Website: apple
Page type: order-tracking
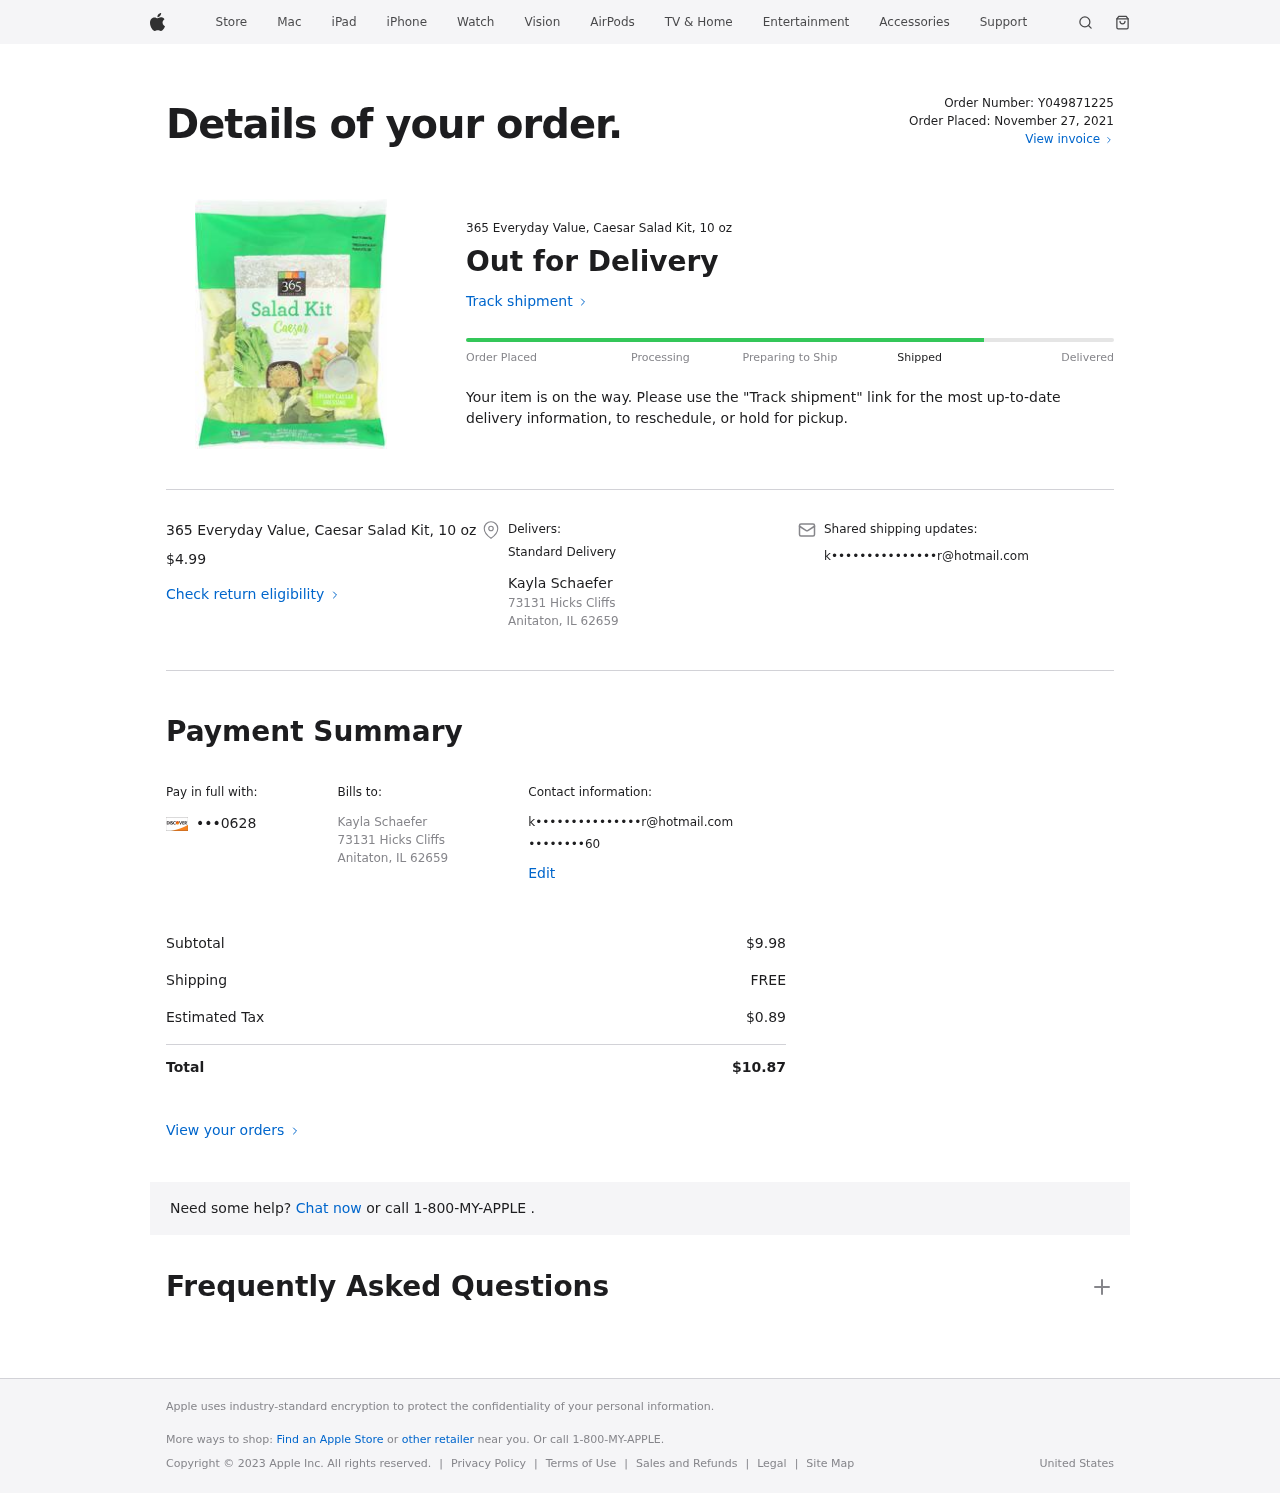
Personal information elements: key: PII_CARD_LAST4
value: •••0628
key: PII_CITY_STATE_ZIP
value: Anitaton, IL 62659
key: PII_EMAIL
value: k•••••••••••••••r@hotmail.com
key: PII_FULLNAME
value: Kayla Schaefer
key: PII_PHONE
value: ••••••••60
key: PII_STREET
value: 73131 Hicks Cliffs
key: PII_FULLNAME2
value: Kayla Schaefer
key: PII_STREET2
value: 73131 Hicks Cliffs
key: PII_CITY_STATE_ZIP2
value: Anitaton, IL 62659
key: PII_EMAIL2
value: k•••••••••••••••r@hotmail.com
Product elements: key: PRODUCT1_NAME
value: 365 Everyday Value, Caesar Salad Kit, 10 oz
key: PRODUCT1_PRICE
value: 4.99
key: PRODUCT1_NAME2
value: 365 Everyday Value, Caesar Salad Kit, 10 oz
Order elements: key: ORDER_ID
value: Order Number: Y049871225
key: ORDER_DATE
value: Order Placed: November 27, 2021
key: ORDER_SUBTOTAL
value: $9.98
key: ORDER_SHIPPING_COST
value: FREE
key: ORDER_TAX
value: $0.89
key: ORDER_TOTAL
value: $10.87